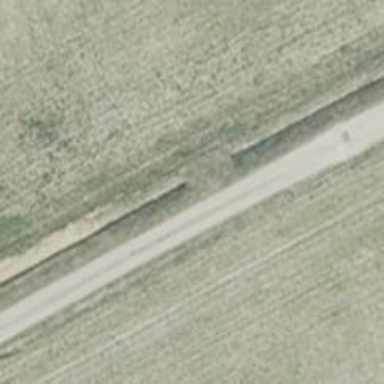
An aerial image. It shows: Culvert tunnel.